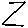
Label: zigzag